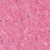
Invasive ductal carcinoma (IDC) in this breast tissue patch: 0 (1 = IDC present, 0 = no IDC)